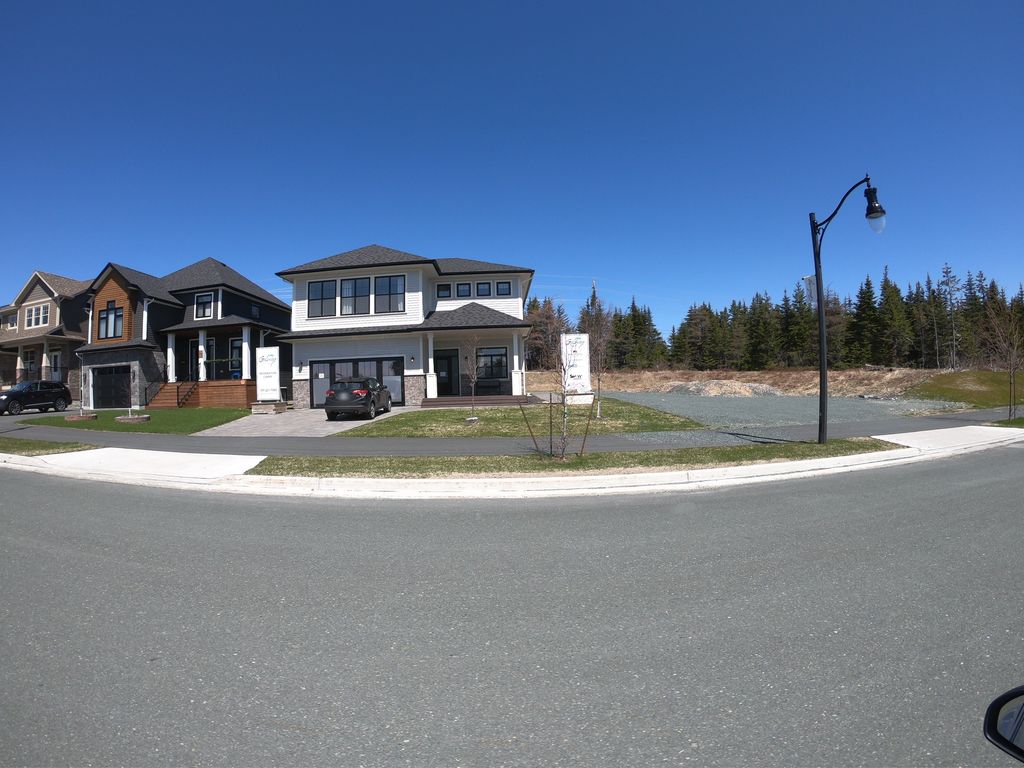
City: st_johns